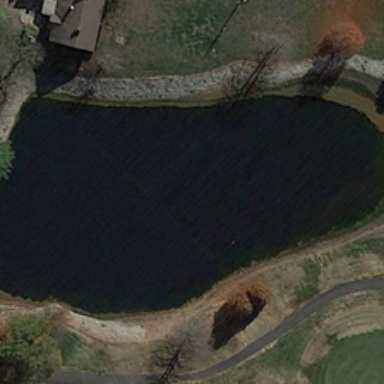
There is a pond in the middle of the land .